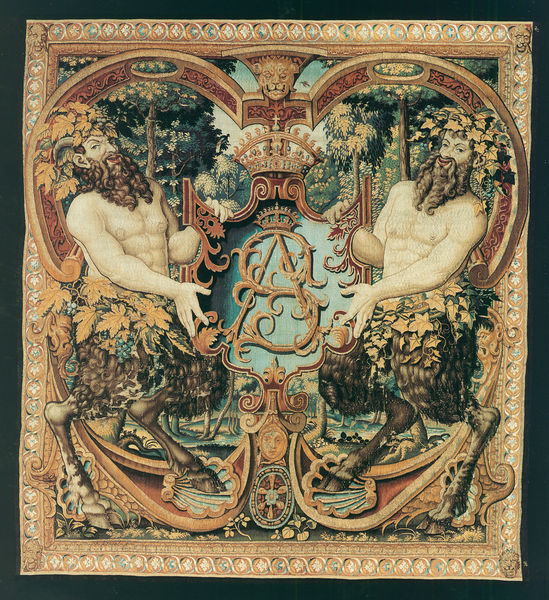
Titel: Die Tapiserien von Sigismund Augustus: Schriftfeld mit Monogram SA, gehalten von Satyrn
Künstler: Cornelis Floris
Standort: Herstellungsort: Brüssel (EU - B)
Schlagwörter: baum, blau, blätter, mann, nackt, bäume, gelb, grün, braun, brust, bunt, männer, zeichen, tuch, muster, ornament, teppich, bart, bärte, wand, rahmen, hände, krone, wald, oval, trauben, huf, hufe, bein, farbe, rand, wein, symmetrie, buch, initialen, titel, buchstabe, buchstaben, initiale, hufen, wappen, initialien, efeu, götter, muskel, teufel, bacchus, centauren, faun, zentaur, zentauren, löwe, muschel, hörner, weinblätter, satan, ziegen, buchmalerei, waschbrett, s, a, inizialien